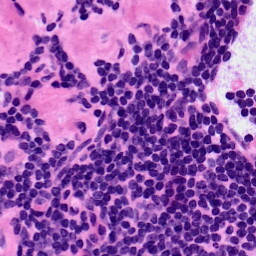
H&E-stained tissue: LymphNode